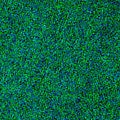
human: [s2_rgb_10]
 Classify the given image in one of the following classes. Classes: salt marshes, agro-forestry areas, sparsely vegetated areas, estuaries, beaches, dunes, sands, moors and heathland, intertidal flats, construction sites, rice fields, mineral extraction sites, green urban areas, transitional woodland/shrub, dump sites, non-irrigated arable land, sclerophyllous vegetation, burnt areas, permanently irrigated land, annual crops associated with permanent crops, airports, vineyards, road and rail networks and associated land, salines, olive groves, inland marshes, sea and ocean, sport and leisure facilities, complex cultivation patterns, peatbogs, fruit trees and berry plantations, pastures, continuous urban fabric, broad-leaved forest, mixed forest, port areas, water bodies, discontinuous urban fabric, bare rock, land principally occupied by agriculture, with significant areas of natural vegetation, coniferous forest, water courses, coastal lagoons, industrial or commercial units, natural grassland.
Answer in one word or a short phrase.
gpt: sea and ocean